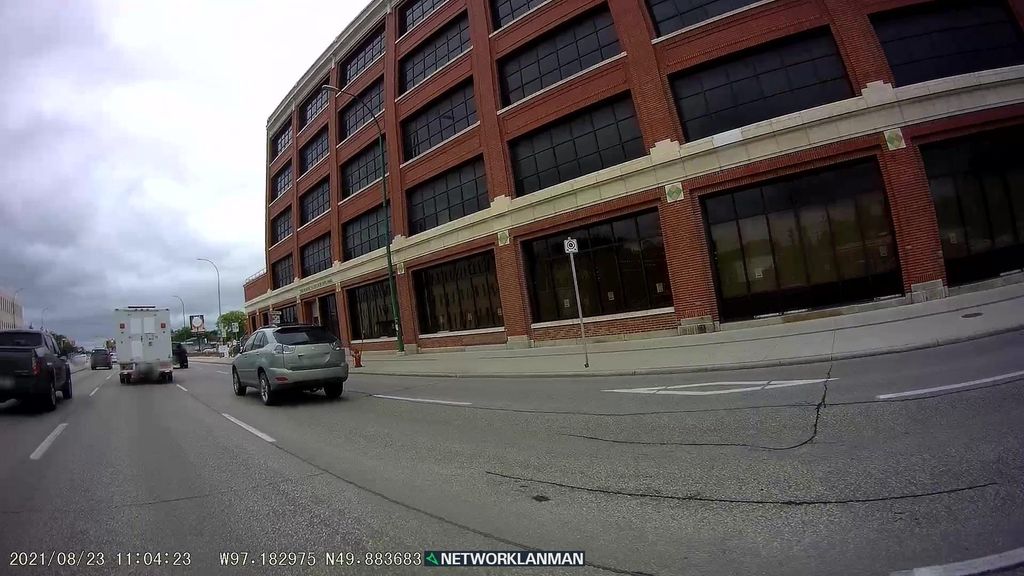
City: winnipeg